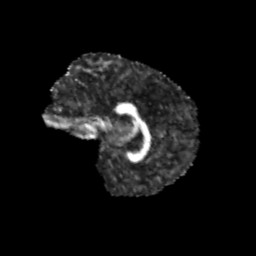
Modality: FA
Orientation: sagittal
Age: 13
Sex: female
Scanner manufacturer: siemens
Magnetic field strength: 3 T
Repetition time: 3.8 s
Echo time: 0.07 s